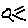
Label: sun